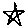
Label: star